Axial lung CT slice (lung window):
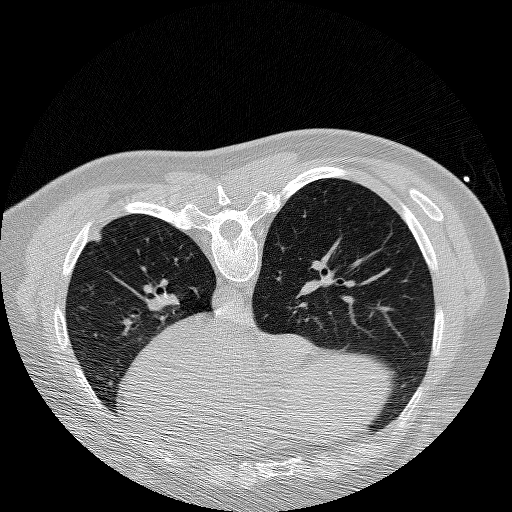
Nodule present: yes
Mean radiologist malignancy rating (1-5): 3